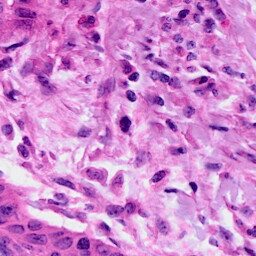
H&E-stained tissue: Cervix